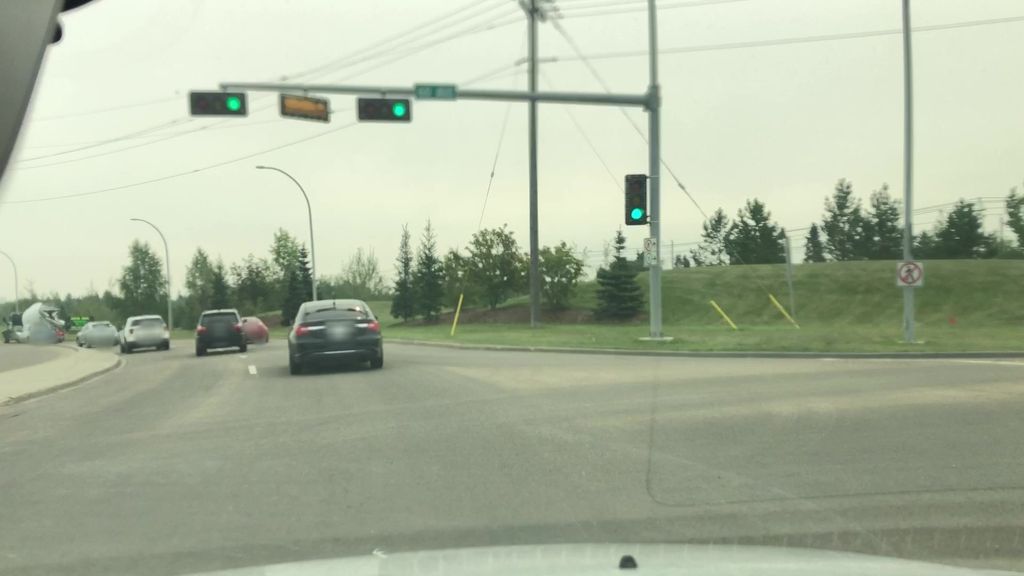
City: edmonton